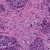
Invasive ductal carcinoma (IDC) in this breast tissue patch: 1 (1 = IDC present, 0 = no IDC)